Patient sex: M
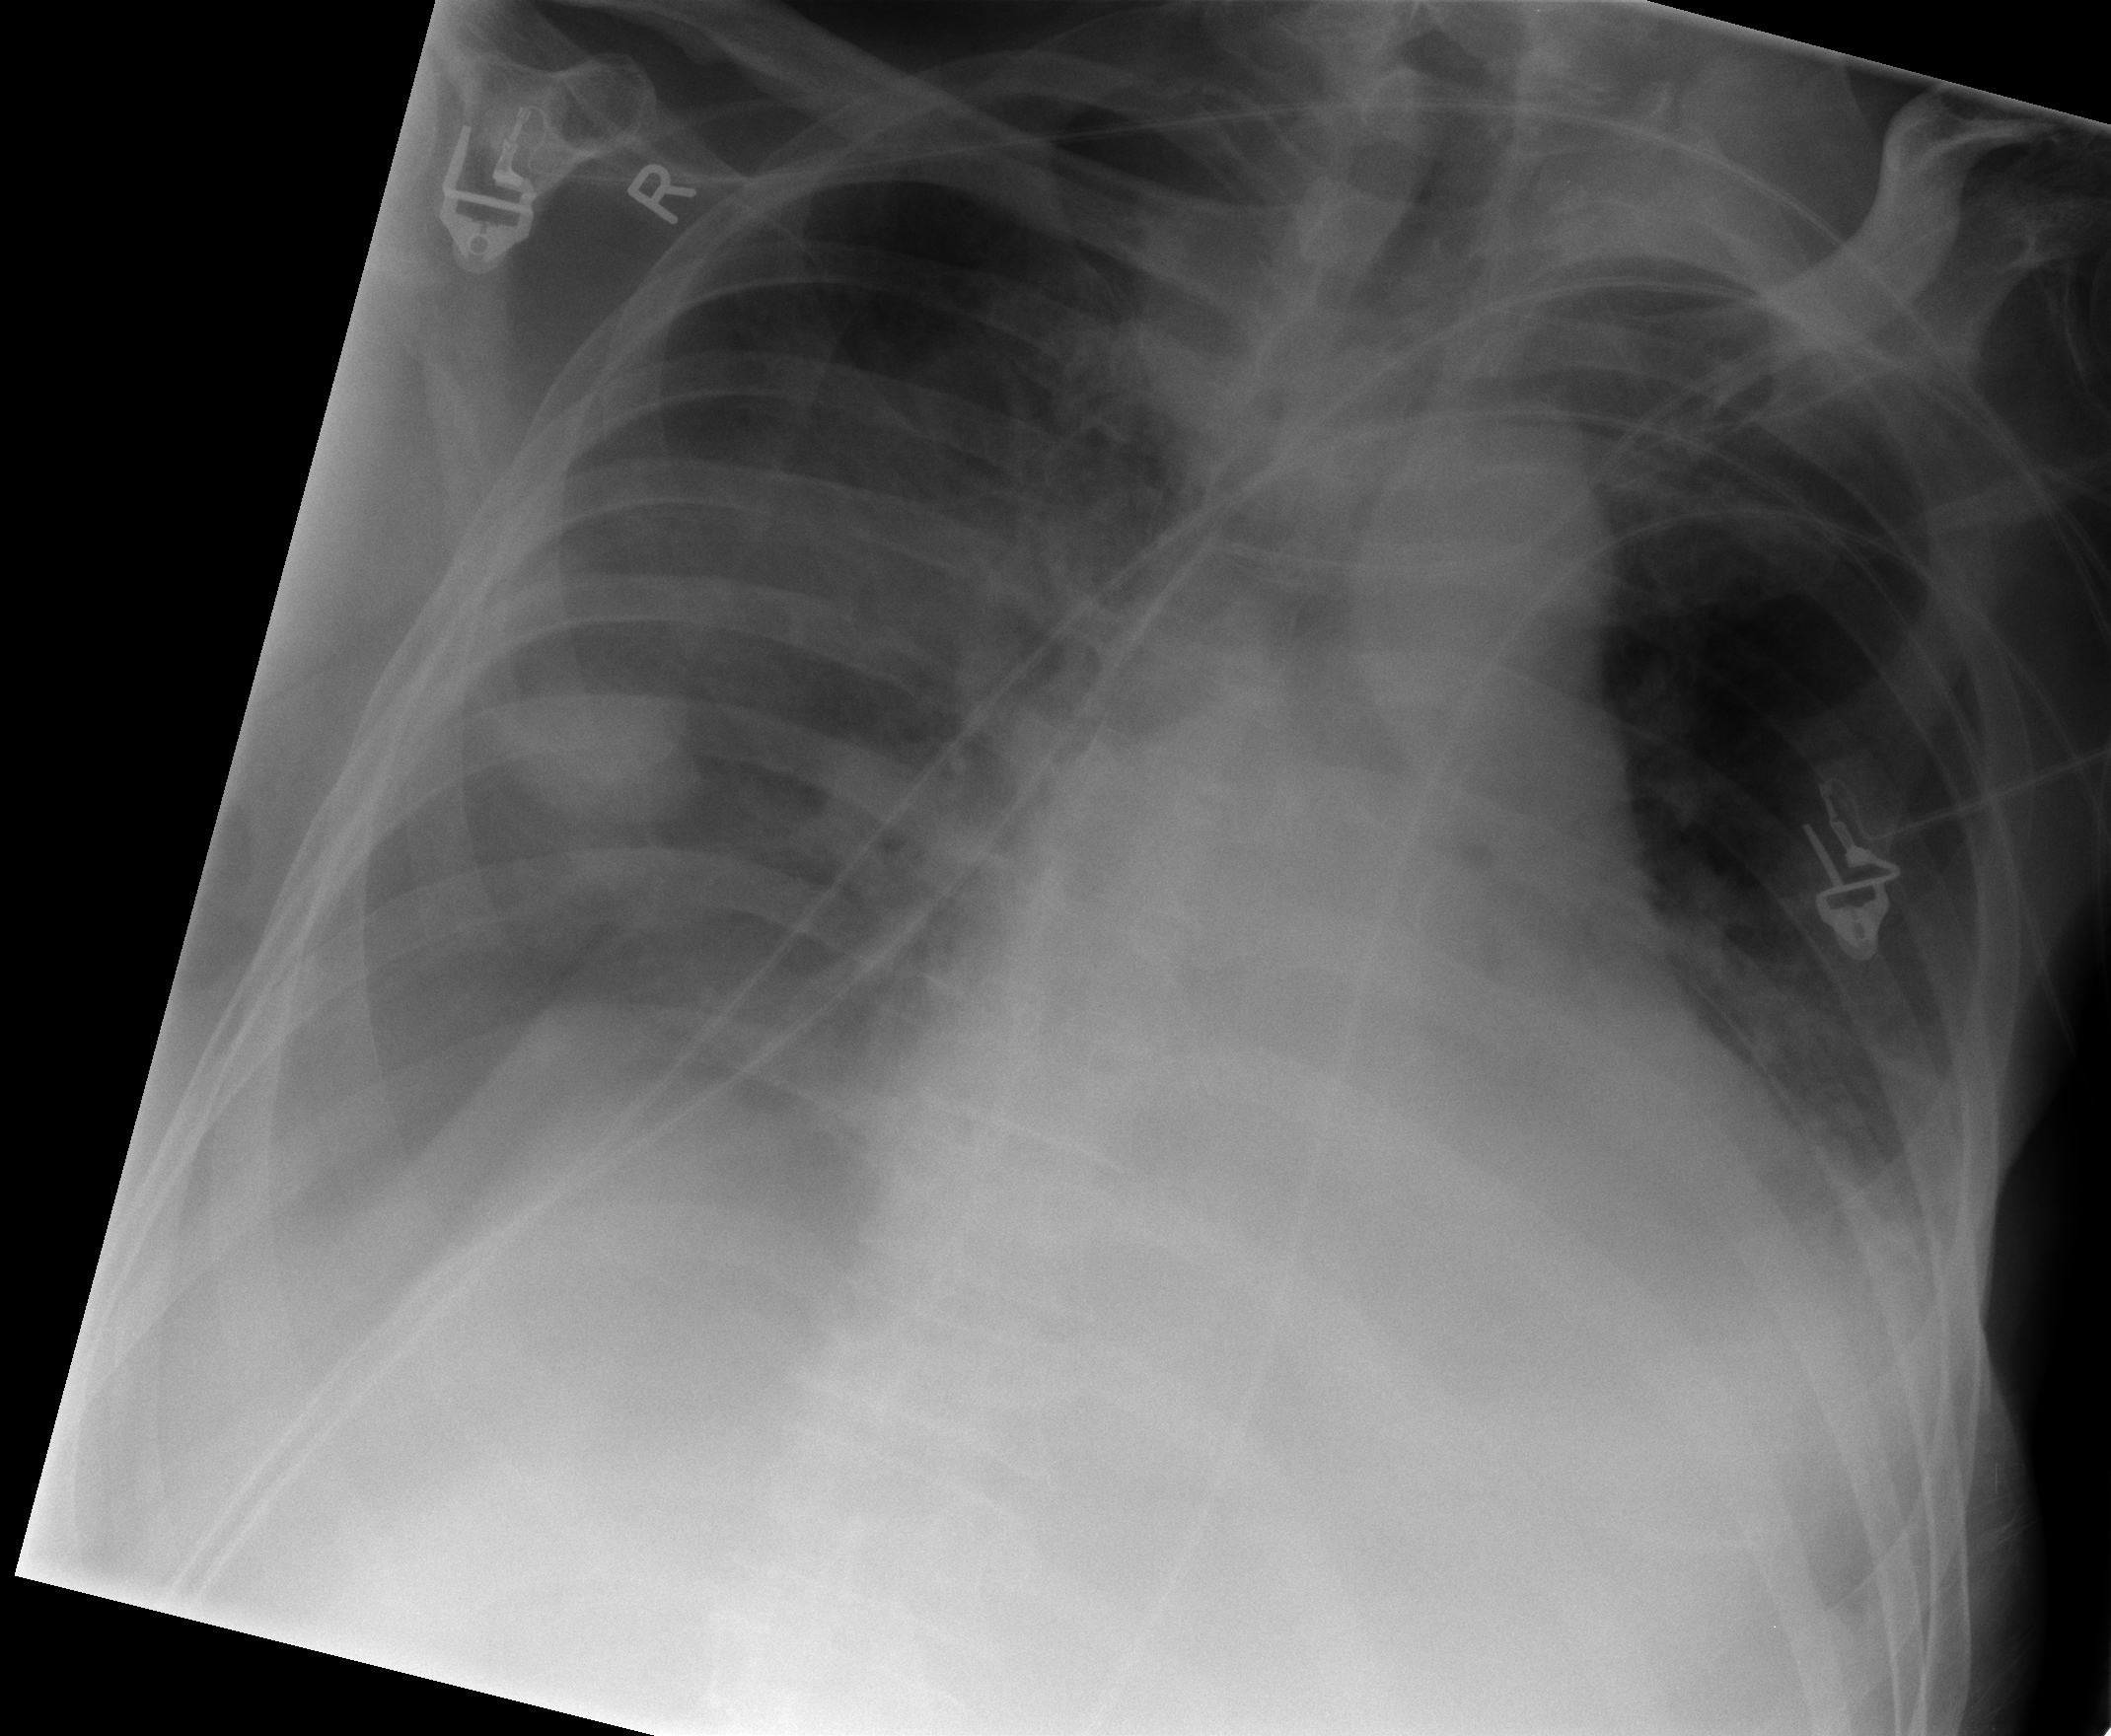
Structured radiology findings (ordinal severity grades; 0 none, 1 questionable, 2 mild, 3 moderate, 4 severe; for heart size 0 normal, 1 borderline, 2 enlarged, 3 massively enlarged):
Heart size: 3
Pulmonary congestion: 2
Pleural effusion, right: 3
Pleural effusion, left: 1
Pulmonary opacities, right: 2
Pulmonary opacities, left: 0
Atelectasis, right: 2
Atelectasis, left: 2